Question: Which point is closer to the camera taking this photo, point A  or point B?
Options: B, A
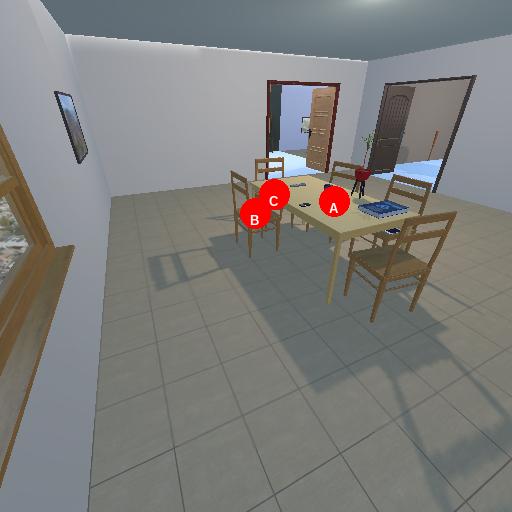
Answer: B